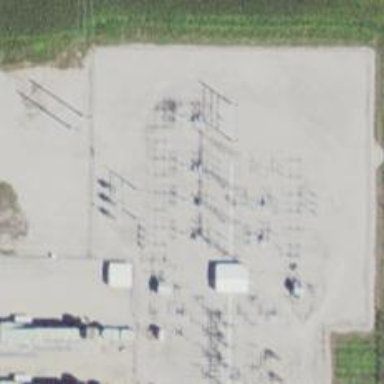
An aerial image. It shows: Switch used for power control.